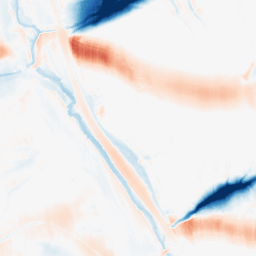
Category: morphological
Decomposition family: morphological_ellipse
Decomposition parameters: operation: average
width: 50
height: 20
Upsampling method: sinc_hamming
Upsampling parameters: scale: 2
kernel_size: 4
Upsampling scale: 2